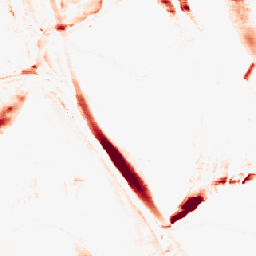
Category: morphological
Decomposition family: morphological_ellipse
Decomposition parameters: operation: opening
width: 5
height: 30
Upsampling method: area
Upsampling parameters: scale: 8
Upsampling scale: 8